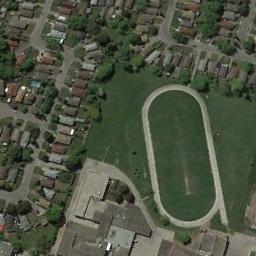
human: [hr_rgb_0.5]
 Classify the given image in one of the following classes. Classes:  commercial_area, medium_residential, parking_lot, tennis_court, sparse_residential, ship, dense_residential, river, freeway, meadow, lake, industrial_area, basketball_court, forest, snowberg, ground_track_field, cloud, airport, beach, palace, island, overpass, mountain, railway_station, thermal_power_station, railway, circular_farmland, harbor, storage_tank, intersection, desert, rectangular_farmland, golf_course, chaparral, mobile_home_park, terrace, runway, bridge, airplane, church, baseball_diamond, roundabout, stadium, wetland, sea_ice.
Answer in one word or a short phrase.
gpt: ground_track_field